Question: Whenever I copy code from Visual Studio 2010 to anywhere like Stack Overflow or into a Microsoft Word document or into the editor in Outlook, except for the first line of code, the rest of all the code is indented so far to the right and I have to constantly remove the tabs in each line before posting.
How do I get around this? There surely is a Visual Studio setting in the Edit menu that I have forgotten to use over the years.
In response to Akshay's answer, it appears that I already have that set to "Insert Spaces." Please see picture attached.

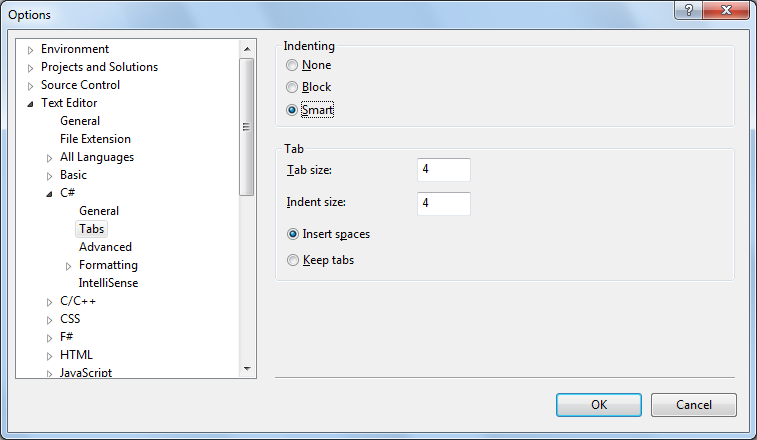
Answer: There is an option to replace tabs with a fixed number of spaces. In Visual Studio, go to Tools -> Options -> Text Editor
Then choose the language you want to modify, or "All Languages" and select the "Tabs" option. This will let you replace tabs with the desired number of spaces.